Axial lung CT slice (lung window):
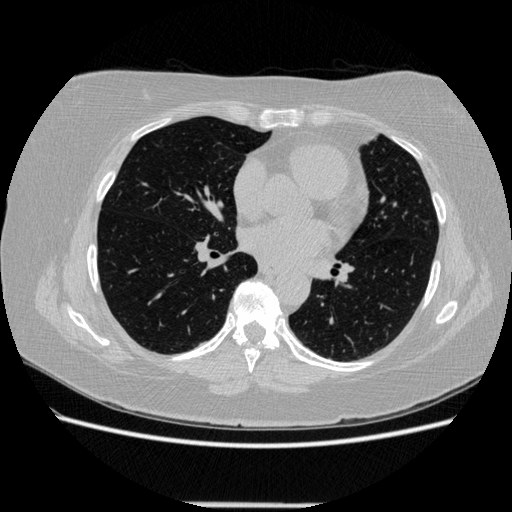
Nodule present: no